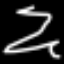
Label: squiggle